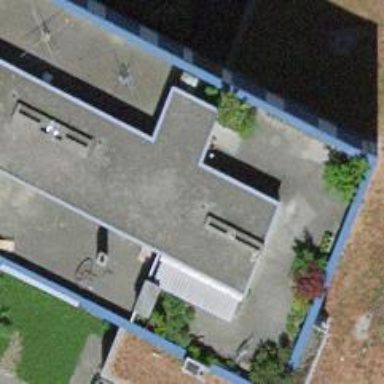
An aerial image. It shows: Building with flat roof.